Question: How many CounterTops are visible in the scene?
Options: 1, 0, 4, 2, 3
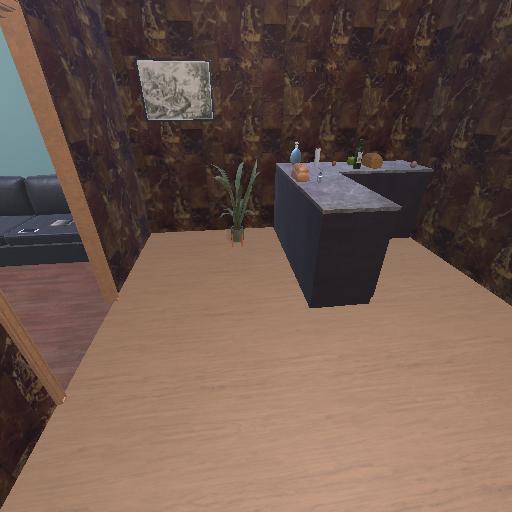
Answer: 1